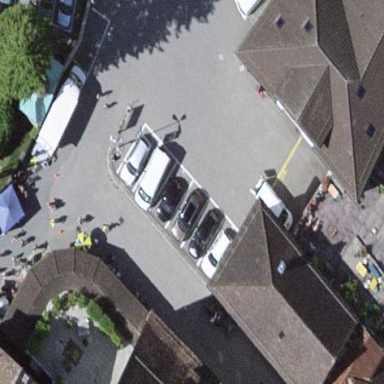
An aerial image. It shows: Street side parking area.